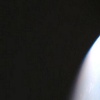
Label: space